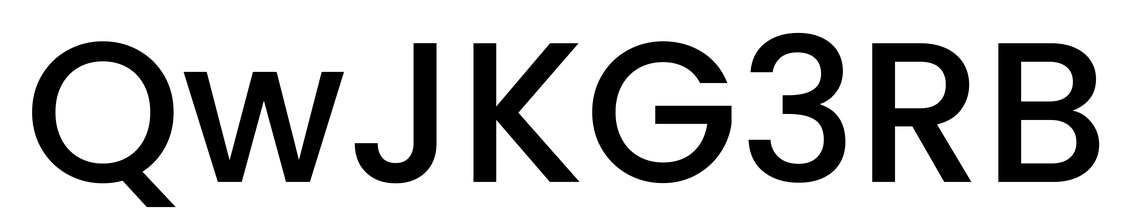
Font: Poppins-Medium